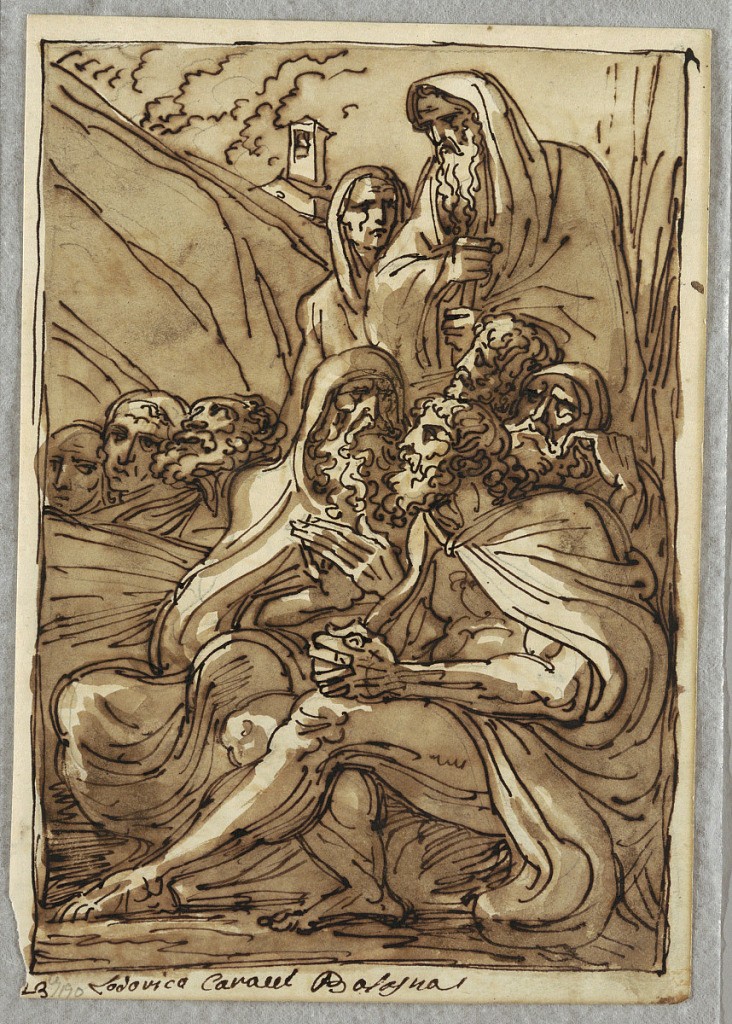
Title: St. Anthony and the Hermits, Study after Lodovico Carracci
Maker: Felice Giani, Italian, 1758–1823
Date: ca. 1809–18
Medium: Pen and brown ink, brush and brown wash over traces of black chalk on white laid paper
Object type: Sketchbook folio
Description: Group of nine figures, four seated, three whose heads alone are seen, most looking left. In distance, small shrine on hill.